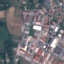
Label: Industrial